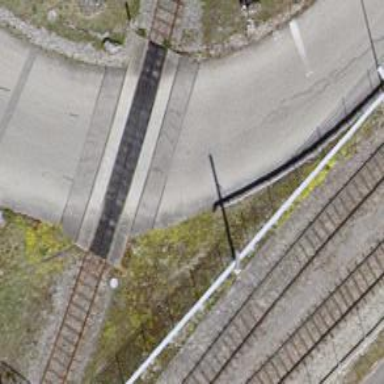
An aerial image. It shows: Level crossing along the railway.